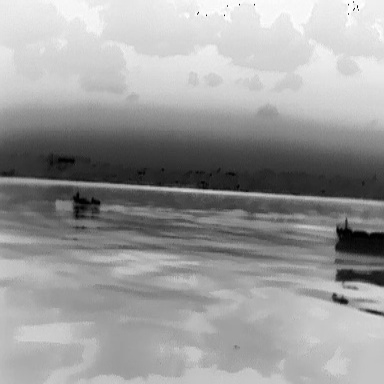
There is a warship in the infrared image.